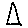
Label: triangle